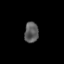
Tissue: lung
Cell type: Epithelial cells
Senescence score: 0.2356
Nuclear area (px): 284
Mean DAPI intensity: 90.546